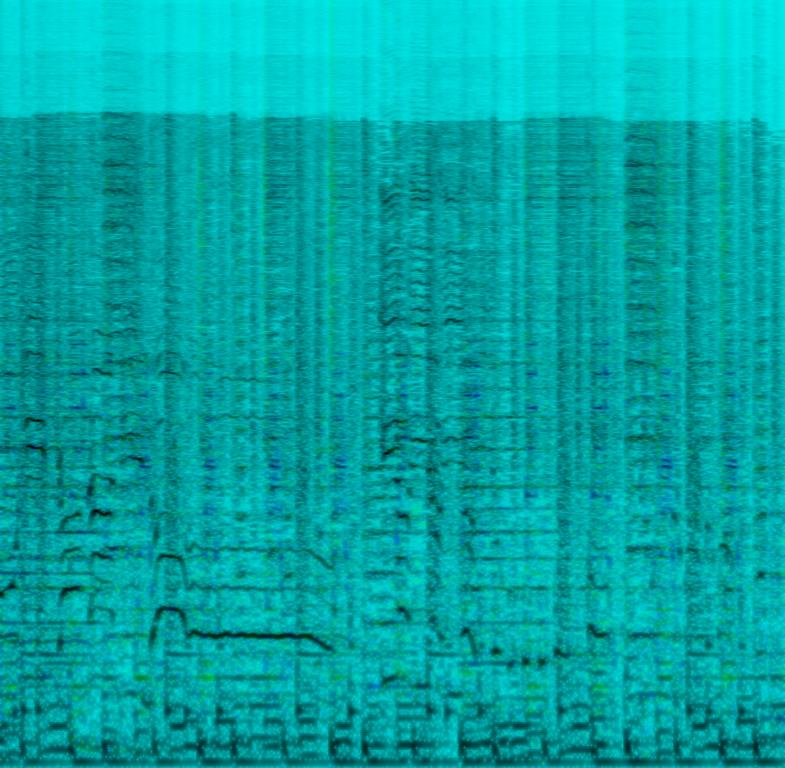
The low quality recording features a reggae song that consists of passionate male vocal singing over offbeat, widely spread guitar chords, groovy bass, punchy kick hits, punchy snare hits layered with claps, bouncy wooden percussions and echoing brass melody. It gives off happy and fun vibes - as every reggae song should.